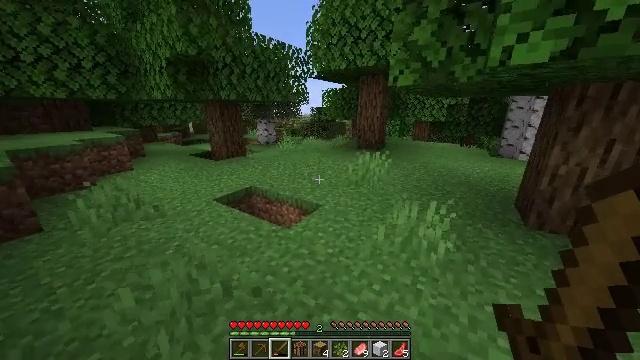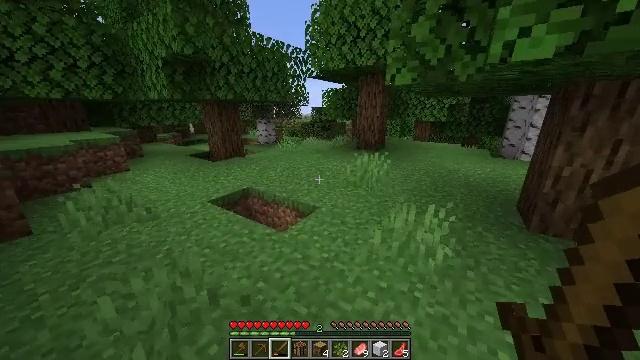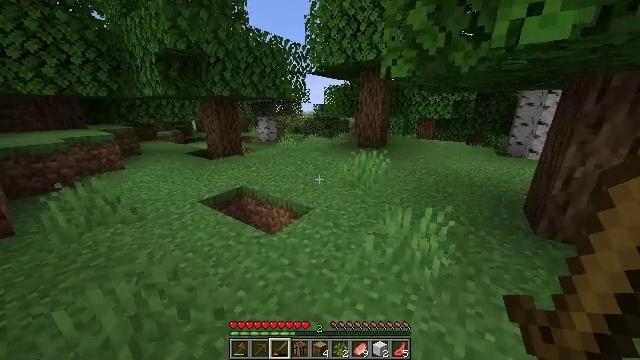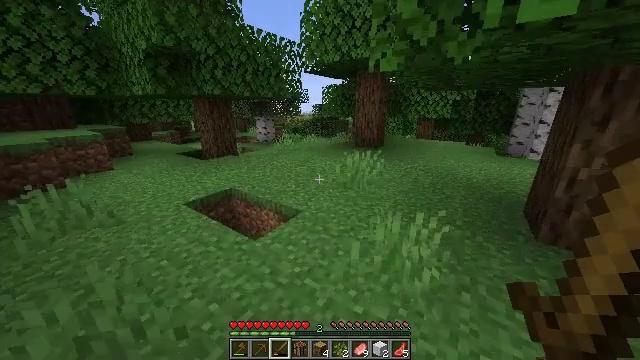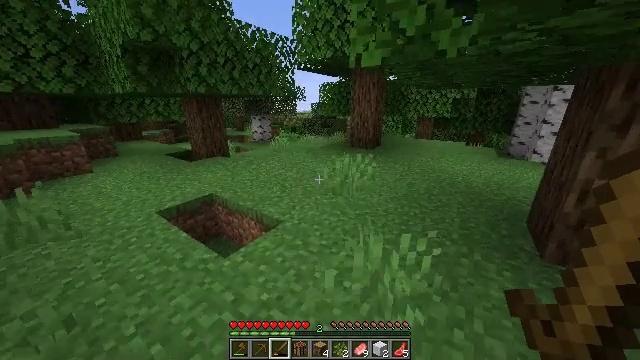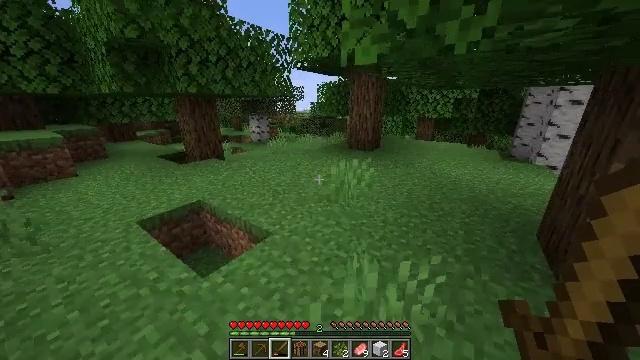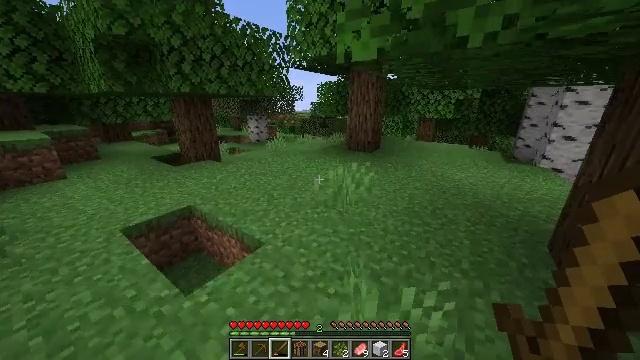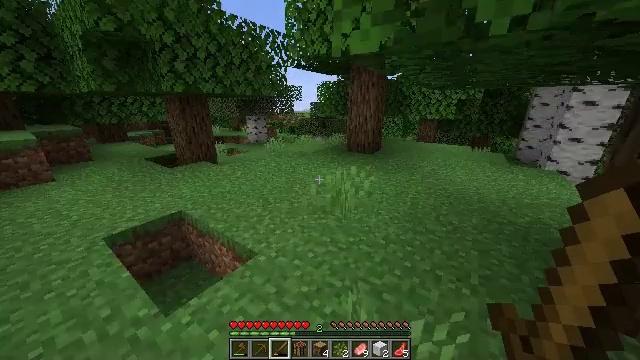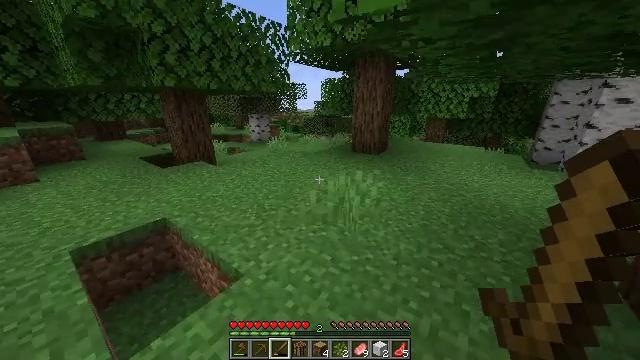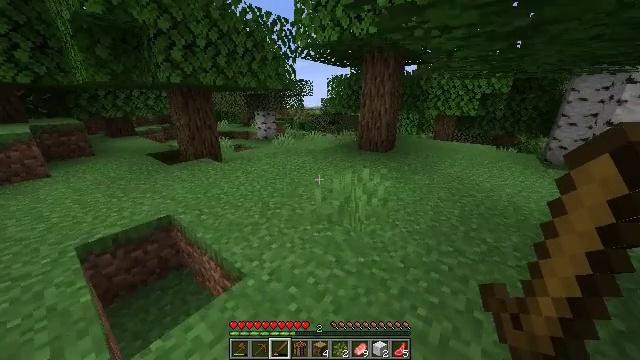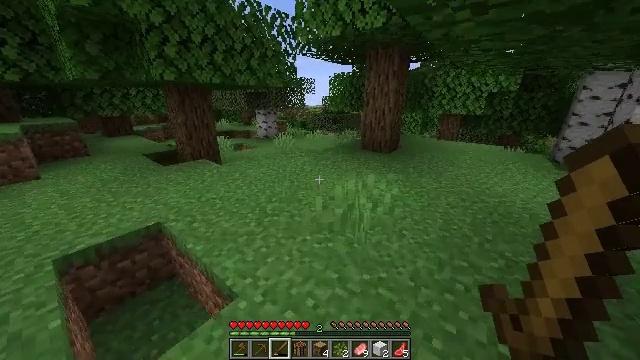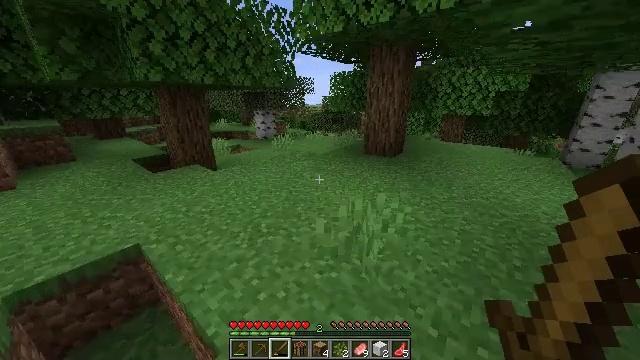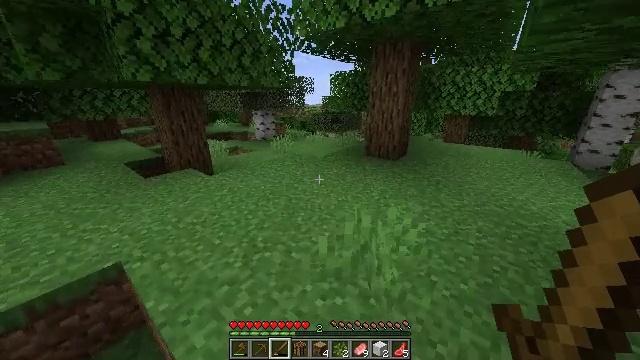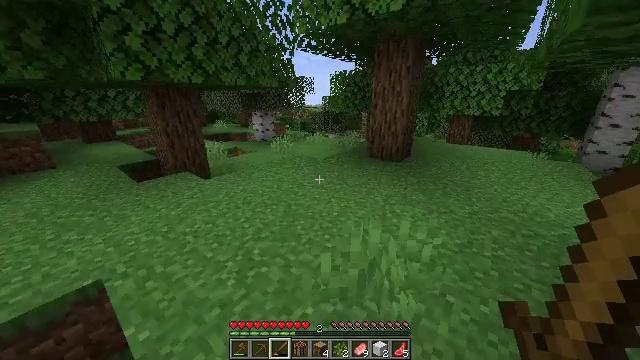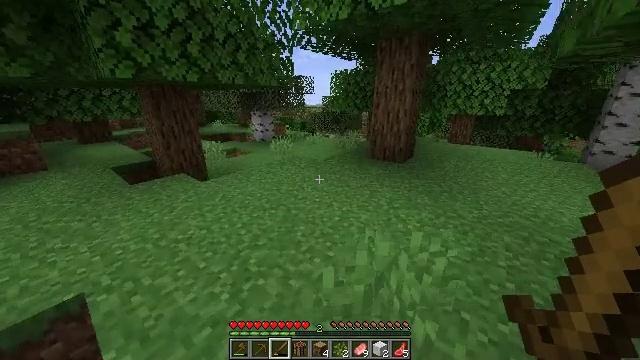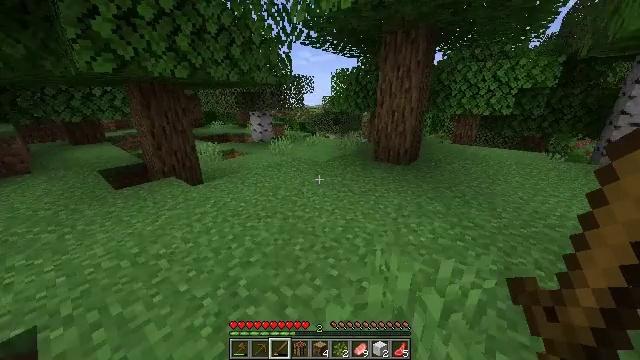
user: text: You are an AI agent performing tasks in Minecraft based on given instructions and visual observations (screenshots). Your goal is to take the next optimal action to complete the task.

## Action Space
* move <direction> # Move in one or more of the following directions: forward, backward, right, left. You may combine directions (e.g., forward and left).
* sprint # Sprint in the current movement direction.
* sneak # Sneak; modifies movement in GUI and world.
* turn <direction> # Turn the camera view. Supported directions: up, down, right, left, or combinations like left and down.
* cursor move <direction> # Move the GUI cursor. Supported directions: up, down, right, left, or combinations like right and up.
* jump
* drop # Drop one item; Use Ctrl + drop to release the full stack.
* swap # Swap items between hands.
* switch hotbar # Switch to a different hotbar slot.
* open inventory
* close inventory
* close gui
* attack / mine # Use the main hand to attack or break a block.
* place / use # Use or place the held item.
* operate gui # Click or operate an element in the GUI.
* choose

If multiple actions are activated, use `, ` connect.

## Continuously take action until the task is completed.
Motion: motion action
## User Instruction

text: Get an azure bluet to use in crafting.
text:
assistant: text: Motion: move forward and move right, sprint
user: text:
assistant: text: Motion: move forward and move right, sprint, turn left
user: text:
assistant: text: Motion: move forward and move right, sprint
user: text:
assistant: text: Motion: move forward
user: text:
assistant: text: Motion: move forward
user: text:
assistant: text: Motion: move forward
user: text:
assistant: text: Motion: move forward
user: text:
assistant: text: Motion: move forward, turn left
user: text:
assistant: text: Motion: move forward, turn left
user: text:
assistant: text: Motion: move forward
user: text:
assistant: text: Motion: move forward
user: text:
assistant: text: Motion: move forward
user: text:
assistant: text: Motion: move forward
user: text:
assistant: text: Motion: move forward
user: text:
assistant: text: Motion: move forward
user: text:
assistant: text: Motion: move forward
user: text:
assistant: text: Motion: move forward
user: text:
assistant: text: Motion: move forward
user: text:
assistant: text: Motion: move forward
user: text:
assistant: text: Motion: move forward, turn down
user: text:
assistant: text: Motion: move forward
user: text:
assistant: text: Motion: move forward, turn down
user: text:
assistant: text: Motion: move forward
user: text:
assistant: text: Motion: move forward
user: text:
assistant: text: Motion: move forward
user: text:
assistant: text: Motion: move forward
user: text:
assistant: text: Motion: move forward, turn down
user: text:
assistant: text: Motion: move forward, turn down
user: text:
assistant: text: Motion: move forward
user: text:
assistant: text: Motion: move forward